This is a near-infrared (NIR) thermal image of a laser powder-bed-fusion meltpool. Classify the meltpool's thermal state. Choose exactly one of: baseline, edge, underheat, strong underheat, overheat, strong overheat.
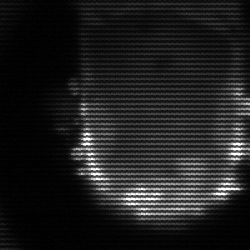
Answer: baseline